Field crop: maize
Growth stage: 1
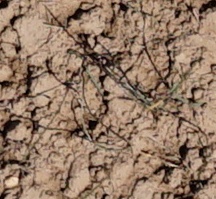
Species: lolium